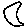
Label: moon